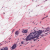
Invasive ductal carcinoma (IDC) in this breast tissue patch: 0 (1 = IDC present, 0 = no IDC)